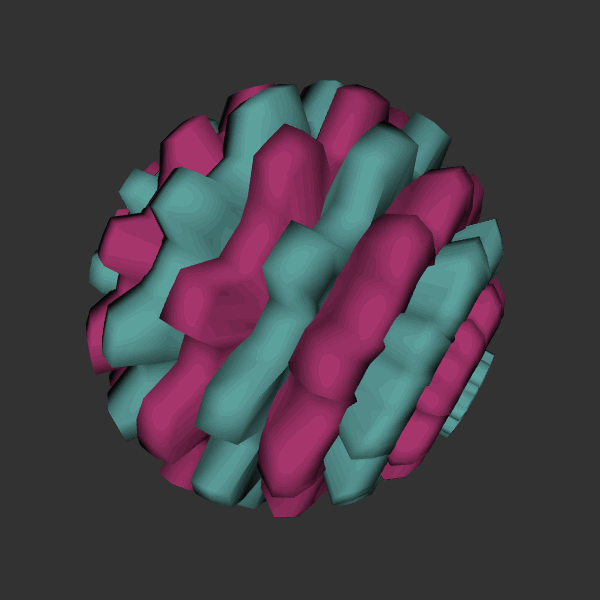
Background: dark